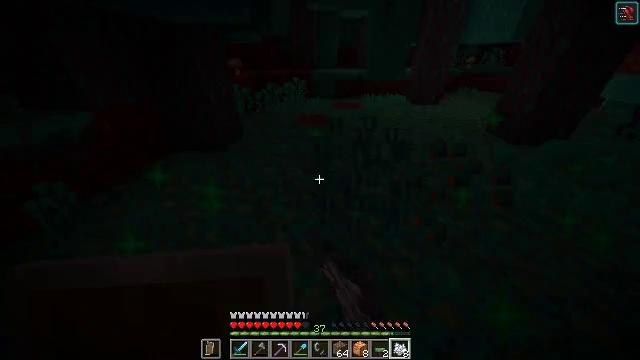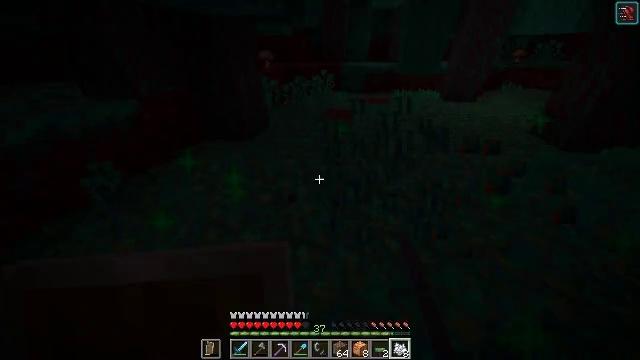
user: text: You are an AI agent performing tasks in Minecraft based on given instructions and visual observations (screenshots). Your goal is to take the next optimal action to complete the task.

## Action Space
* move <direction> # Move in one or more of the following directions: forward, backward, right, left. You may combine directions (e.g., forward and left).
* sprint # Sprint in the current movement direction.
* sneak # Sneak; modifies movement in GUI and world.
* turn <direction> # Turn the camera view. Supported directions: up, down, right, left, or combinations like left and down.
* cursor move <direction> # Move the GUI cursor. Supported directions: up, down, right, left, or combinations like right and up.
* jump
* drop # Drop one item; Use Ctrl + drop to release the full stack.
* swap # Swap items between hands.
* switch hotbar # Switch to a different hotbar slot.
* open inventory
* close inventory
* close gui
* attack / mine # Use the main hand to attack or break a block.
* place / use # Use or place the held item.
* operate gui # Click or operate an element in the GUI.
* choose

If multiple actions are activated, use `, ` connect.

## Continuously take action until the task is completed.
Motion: motion action
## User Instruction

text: Attack the ground to pick up warped fungus.
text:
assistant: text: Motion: turn left and down, attack / mine
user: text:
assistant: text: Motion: attack / mine